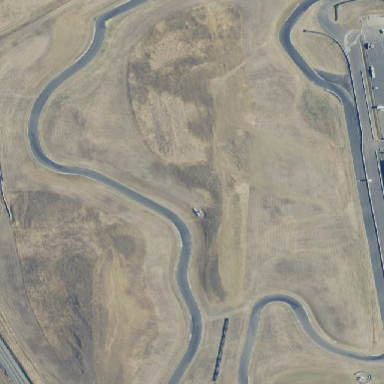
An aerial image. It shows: Asphalt raceway designed for motor sports.